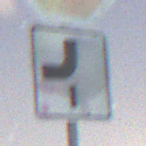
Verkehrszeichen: VerlaufVorfahrtsstrasse7
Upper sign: Stop
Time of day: Night
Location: Outdoor (Nature)
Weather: Overcast
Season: NotSpecified
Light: Artificial